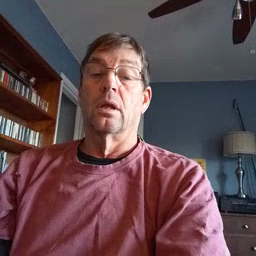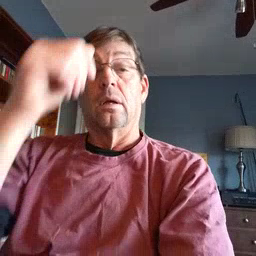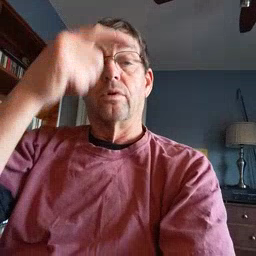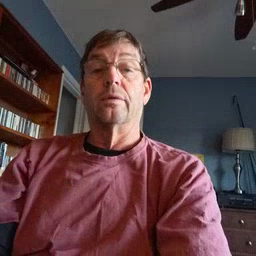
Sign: brother